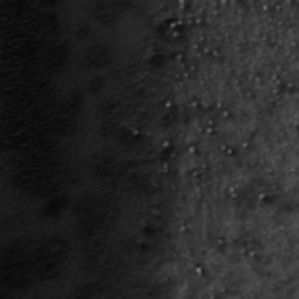
Label: frost